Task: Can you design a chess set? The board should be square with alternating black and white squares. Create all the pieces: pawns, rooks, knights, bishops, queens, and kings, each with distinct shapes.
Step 4691:
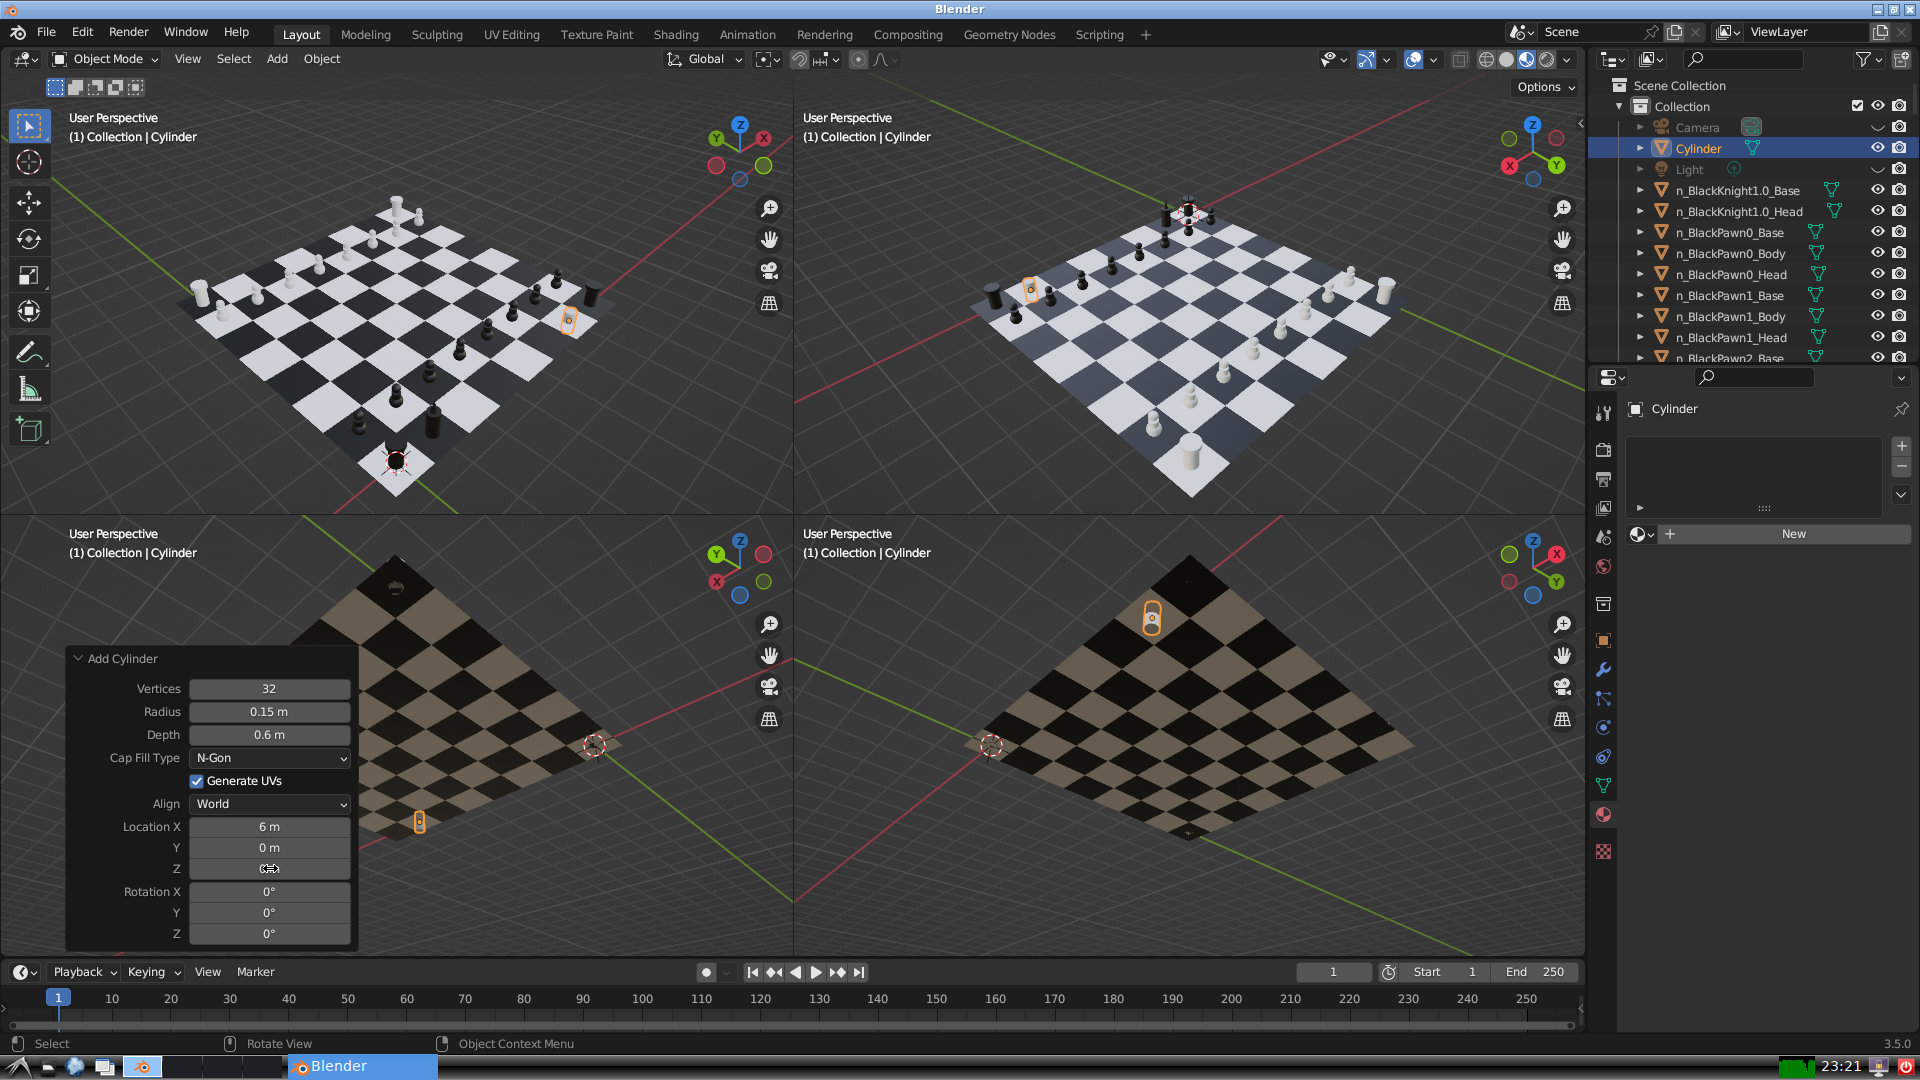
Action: click: no